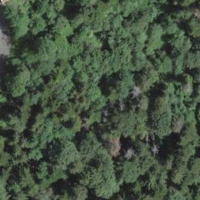
EUNIS habitat code: 44
Species observed at this site:
Silene dioica